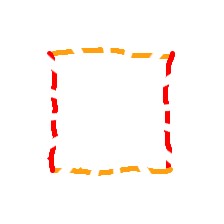
Shape: square